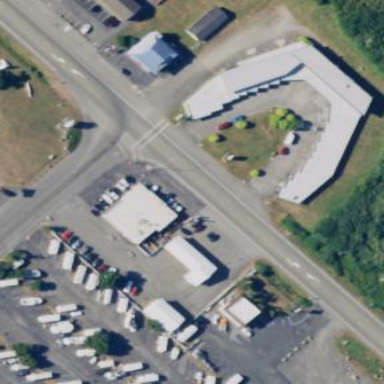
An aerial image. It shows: Motel building.